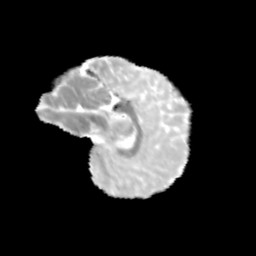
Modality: MD
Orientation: sagittal
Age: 12
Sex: male
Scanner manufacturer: siemens
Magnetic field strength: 3 T
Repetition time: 3.8 s
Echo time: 0.07 s